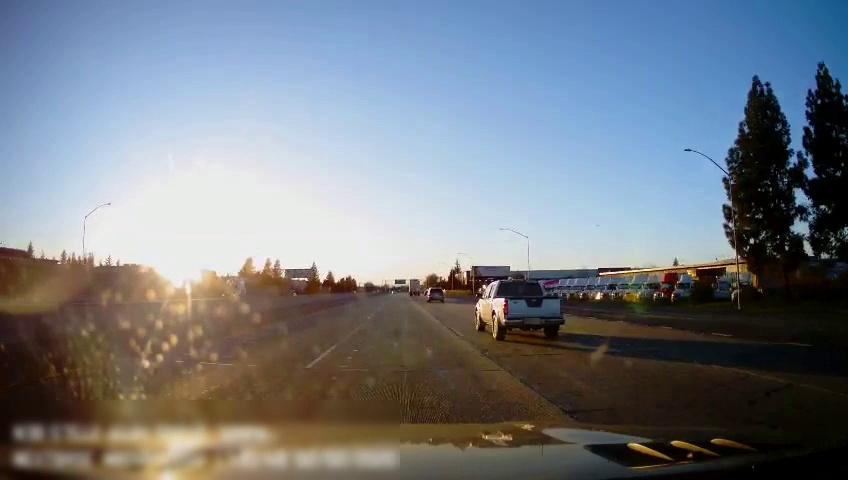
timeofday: Day
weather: Sunny
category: Drivable Space
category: Vehicles | Truck
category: Vehicles | Car
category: Vehicles | Truck
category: Vehicles | Truck
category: Lanes | Current Lane
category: Lanes | Alternate Lane
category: Lanes | Alternate Lane
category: Lanes | Alternate Lane
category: Lanes | Alternate Lane
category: Traffic | Signs